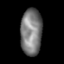
Tissue: lung
Cell type: Epithelial cells
Senescence score: 0.1759
Nuclear area (px): 974
Mean DAPI intensity: 123.299